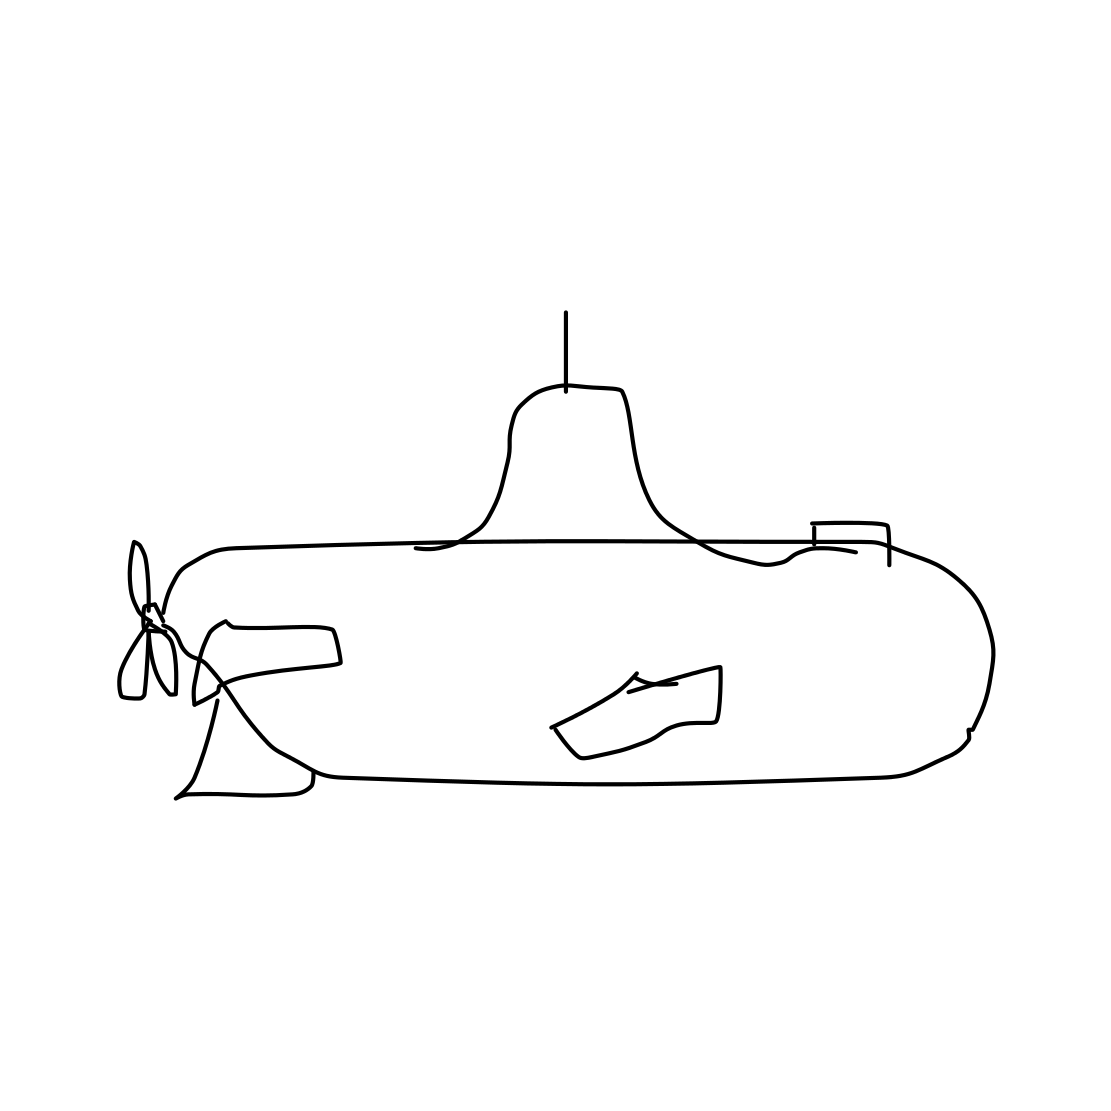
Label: submarine